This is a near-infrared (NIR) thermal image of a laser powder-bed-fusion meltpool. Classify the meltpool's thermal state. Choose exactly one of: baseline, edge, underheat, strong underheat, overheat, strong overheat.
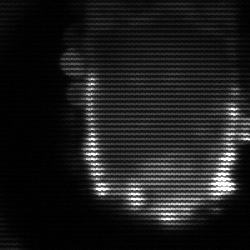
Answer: baseline